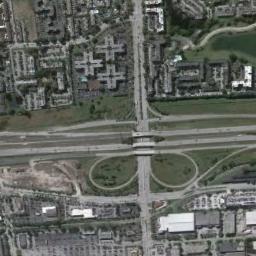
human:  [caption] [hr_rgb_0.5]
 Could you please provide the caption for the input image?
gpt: The overpass is on the grass next to some houses .

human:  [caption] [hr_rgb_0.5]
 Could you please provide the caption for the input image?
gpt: There are several overpasses here .

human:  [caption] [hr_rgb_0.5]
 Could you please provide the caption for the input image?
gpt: The overpass is over the roads in the city .

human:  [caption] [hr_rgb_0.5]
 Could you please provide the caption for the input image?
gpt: There are many buildings beside the overpass .

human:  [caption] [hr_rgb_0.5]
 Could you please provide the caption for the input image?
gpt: There are many buildings and some green lawns beside the overpass .